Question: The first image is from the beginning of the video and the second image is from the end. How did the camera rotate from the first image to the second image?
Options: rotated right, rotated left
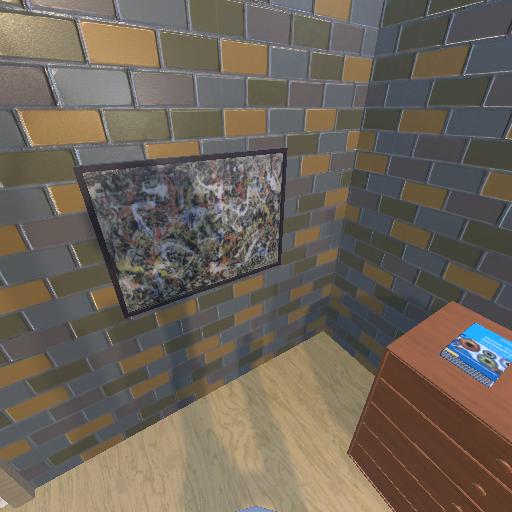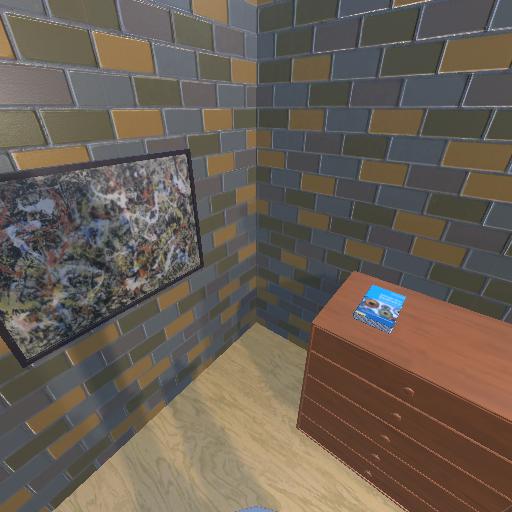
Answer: rotated right